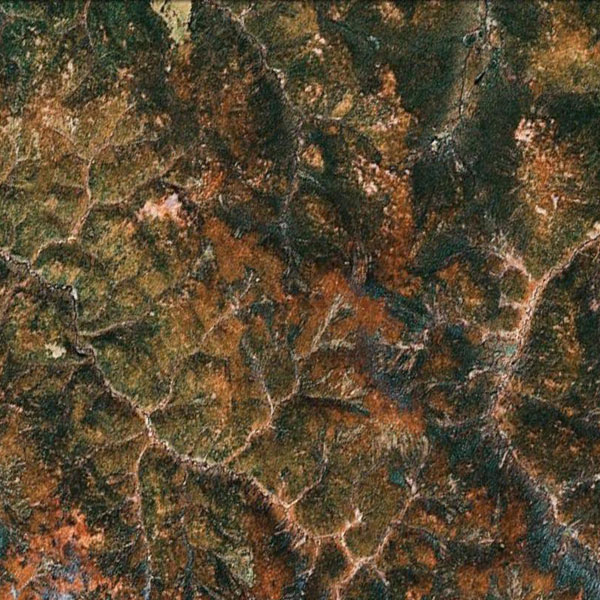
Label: Mountain